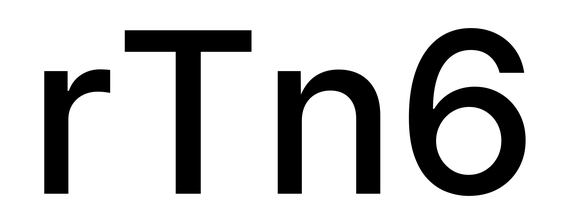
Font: Inter_Medium